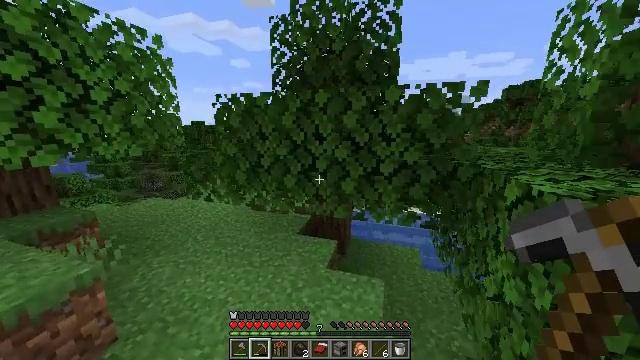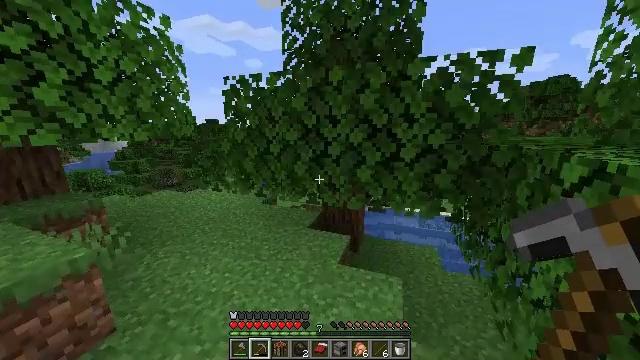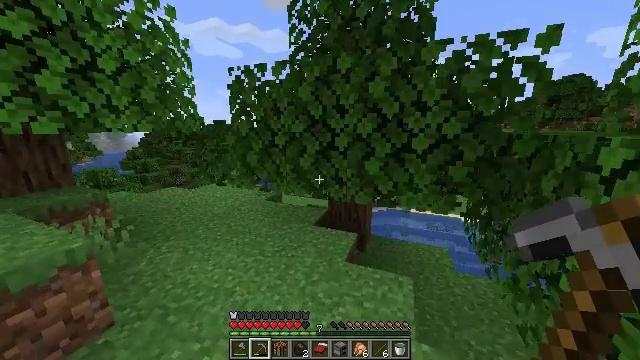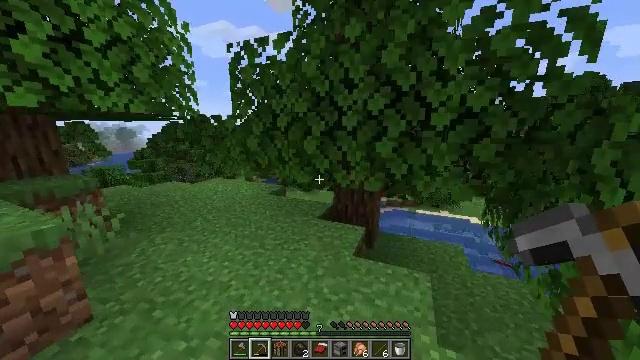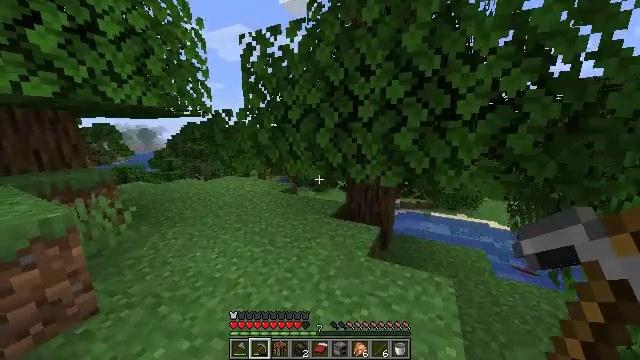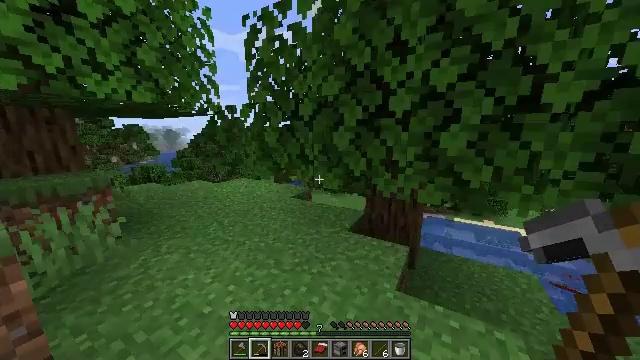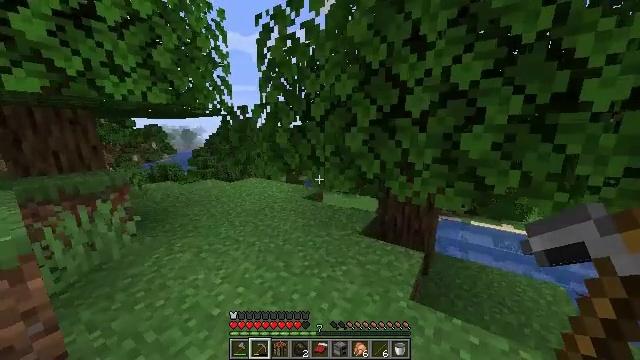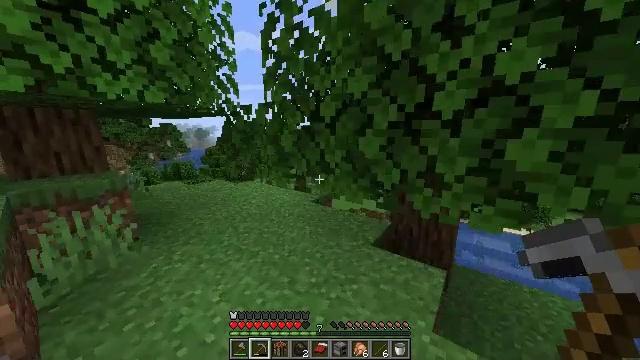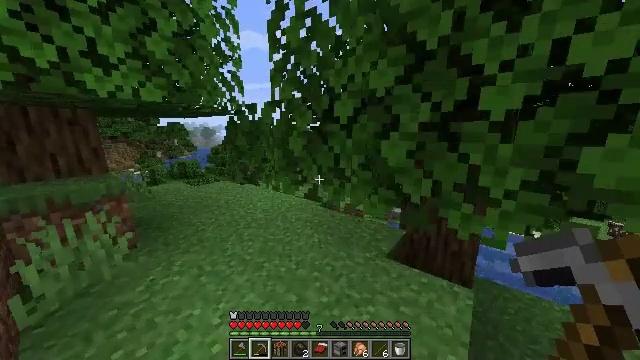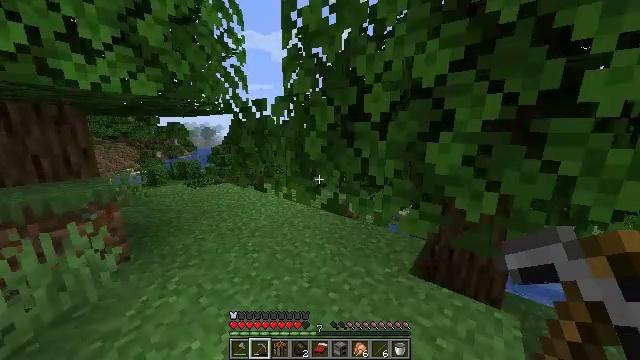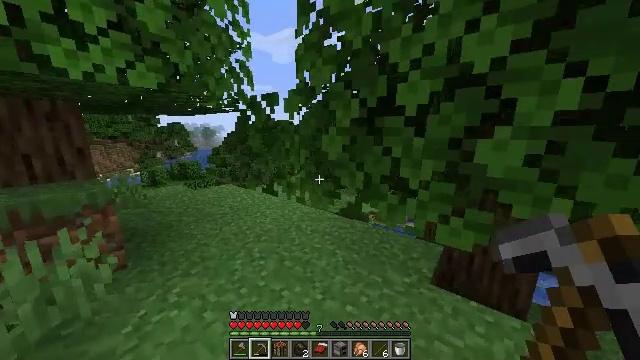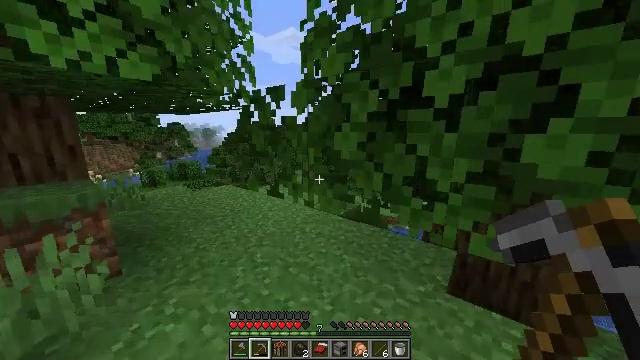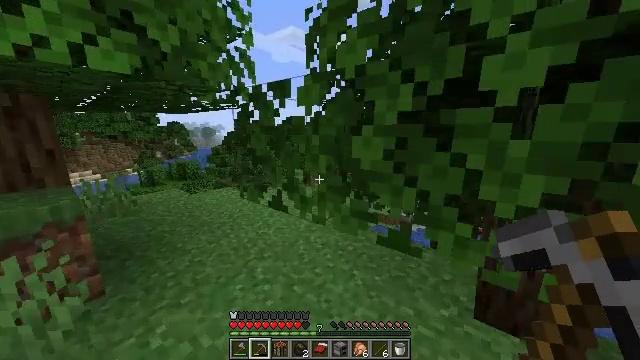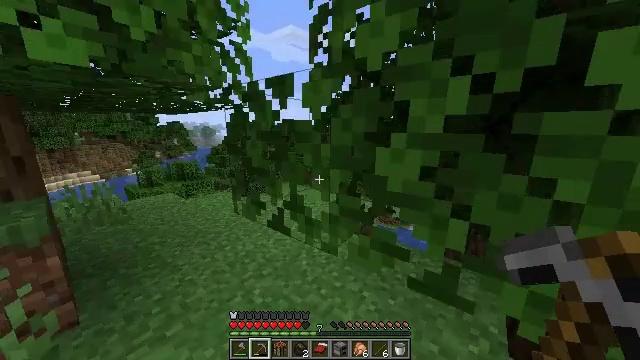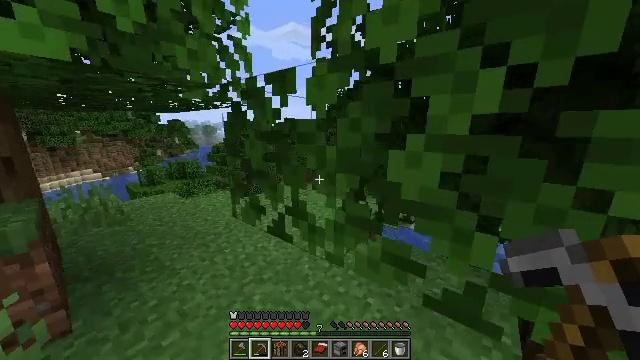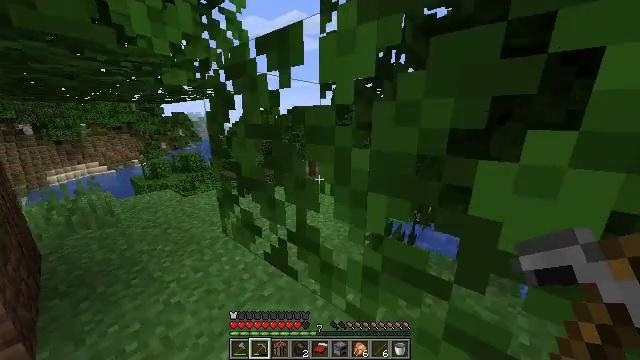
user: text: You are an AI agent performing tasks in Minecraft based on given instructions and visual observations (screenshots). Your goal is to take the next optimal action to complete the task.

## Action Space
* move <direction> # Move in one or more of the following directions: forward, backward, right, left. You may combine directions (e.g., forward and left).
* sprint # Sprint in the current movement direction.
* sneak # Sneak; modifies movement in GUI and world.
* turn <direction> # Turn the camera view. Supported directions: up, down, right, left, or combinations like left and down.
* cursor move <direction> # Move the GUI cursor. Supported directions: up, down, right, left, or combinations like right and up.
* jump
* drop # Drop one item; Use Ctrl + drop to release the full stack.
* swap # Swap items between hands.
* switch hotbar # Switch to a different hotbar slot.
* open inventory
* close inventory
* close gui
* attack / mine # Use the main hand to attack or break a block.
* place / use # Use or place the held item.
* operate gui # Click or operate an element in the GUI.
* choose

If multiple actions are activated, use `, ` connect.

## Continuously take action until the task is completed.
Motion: motion action
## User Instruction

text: Gather the rose bush by attacking it.
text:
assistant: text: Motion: move forward, turn left
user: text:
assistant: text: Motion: move forward, turn left
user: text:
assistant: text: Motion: move forward, turn left
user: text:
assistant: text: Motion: move forward, turn left
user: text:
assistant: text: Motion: move forward, turn left
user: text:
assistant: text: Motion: move forward, turn left
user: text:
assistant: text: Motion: move forward and move left, turn left
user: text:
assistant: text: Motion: move forward and move left, turn left
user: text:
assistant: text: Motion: move forward and move left
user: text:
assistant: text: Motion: move forward and move left
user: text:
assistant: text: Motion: move forward
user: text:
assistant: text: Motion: move forward
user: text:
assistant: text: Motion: move forward
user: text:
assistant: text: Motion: move forward
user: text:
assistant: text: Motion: move forward, turn left and down
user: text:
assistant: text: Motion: move forward
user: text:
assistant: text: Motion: move forward and move left, turn down
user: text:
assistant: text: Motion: move forward and move left
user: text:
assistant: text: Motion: move forward and move left
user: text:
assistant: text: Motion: move forward and move left
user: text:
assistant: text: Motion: move forward
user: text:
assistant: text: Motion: move forward
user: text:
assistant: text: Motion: move forward, turn right
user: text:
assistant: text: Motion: move forward, turn right
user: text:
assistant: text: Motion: move forward
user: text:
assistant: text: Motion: move forward, turn right
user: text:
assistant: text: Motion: move forward, turn right and down
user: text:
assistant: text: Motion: move forward, turn right
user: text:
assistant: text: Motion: move forward
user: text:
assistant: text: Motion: move forward, sprint